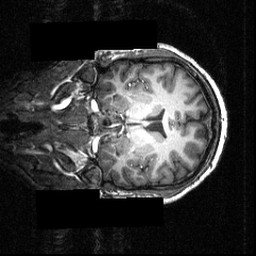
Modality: T1w
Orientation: coronal
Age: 26
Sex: male
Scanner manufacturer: siemens
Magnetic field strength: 3.951 T
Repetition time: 1.5 s
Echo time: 0.00335 s